Question: I'm trying to make a flowchart. In this flowchart, I want to have boxed nodes with varying labels (and thus varying label sizes), but I want the nodes to have the same size.
The source code is the following:
'''
digraph G {
a0 [ label="this is a loooong label" ]
a3 [ label="short label" ]
b0 [ label="this is a long label" ]
b3 [ label="short label" ]
a0, a1, a2, a3 [ shape=box ]
b0, b1, b2, b3 [ shape=box ]
subgraph cluster_one {
style=filled;
color=lightgrey;
a0 -> a1 -> a2 -> a3;
label = "This is nice and grey";
}
subgraph cluster_two {
b0 -> b1 -> b2 -> b3;
label = "This is nice and white";
color=blue;
}
}
'''
I get this image:

I want the boxes in the subgraphs to have the same width. How can I do this?
Thank you in advance :)
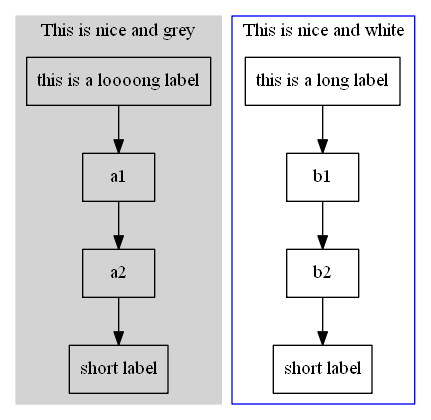
Answer: You can set default values for nodes via 'node [width=5]'. this sets the minimum size. If you set 'fixed-size=true' this will be the actual size.